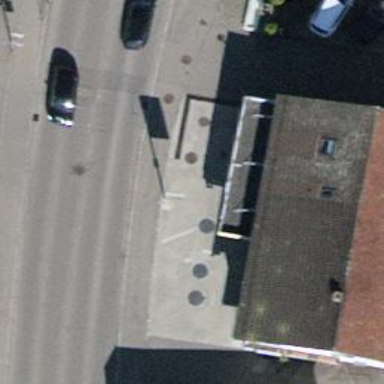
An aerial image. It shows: Fuel station.